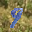
Label: 9